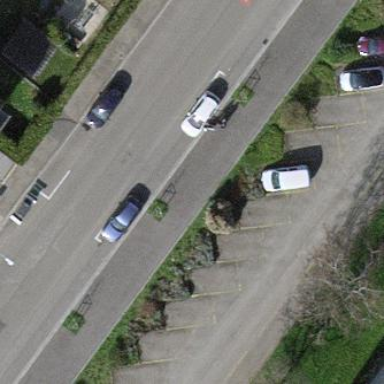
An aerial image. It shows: Street side parking area.